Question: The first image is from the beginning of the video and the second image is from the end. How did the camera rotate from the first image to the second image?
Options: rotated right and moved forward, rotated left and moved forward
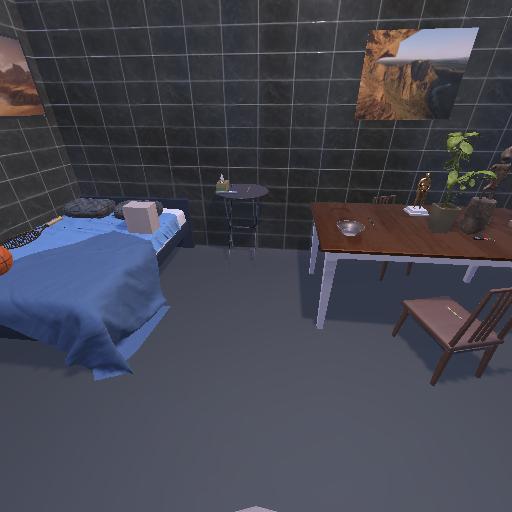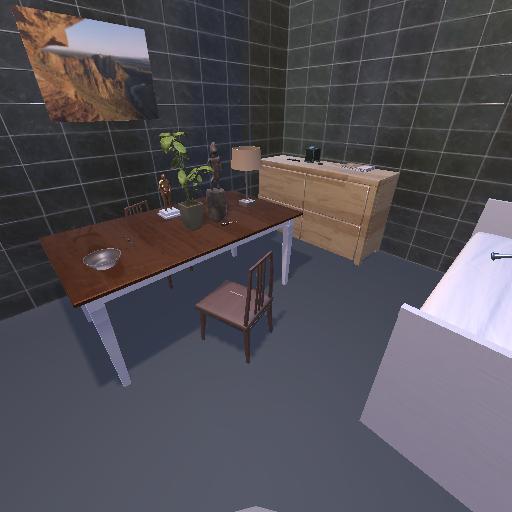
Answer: rotated right and moved forward